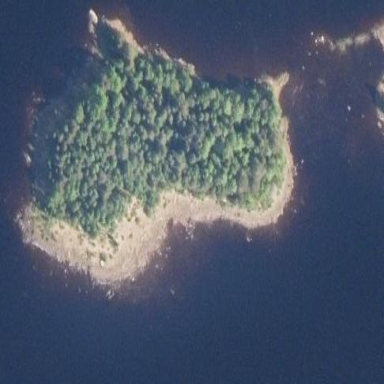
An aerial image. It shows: Islet.